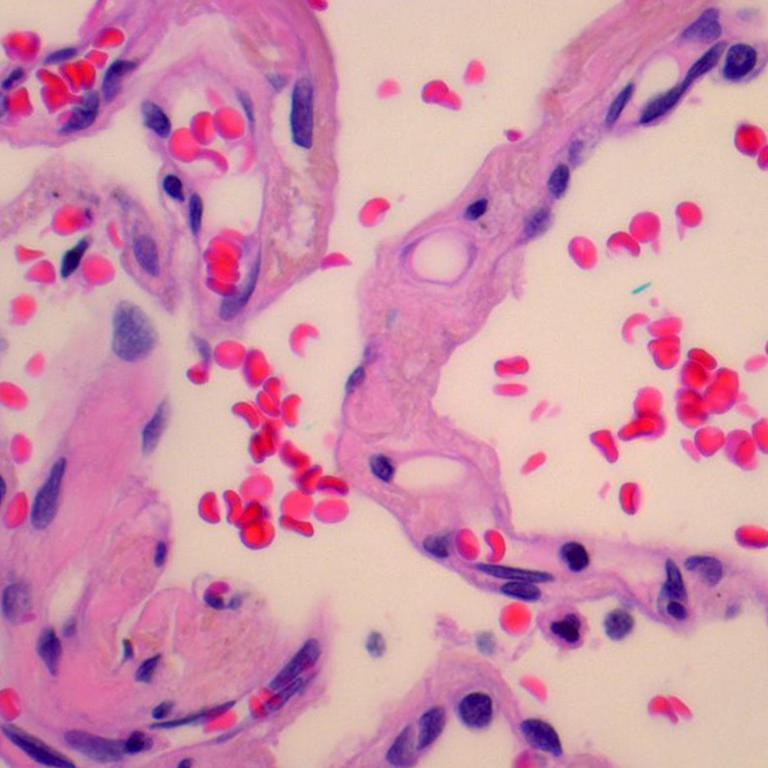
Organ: lung
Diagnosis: benign